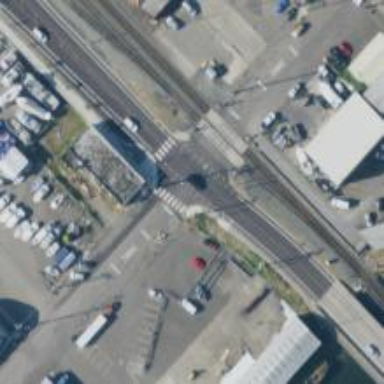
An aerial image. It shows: Level crossing along the railway.